Field crop: maize
Growth stage: 2
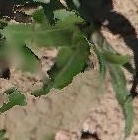
Species: maize